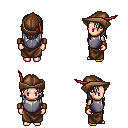
a pixel art fantasy rpg character, female body template, human, light skin, steel chest armor, robe skirt, gray long hairstyle, leather cap, leather bracers, four views (front, back, left, right), 2x2 character sprite sheet, small pixel art, hard edges, no anti-aliasing